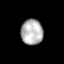
Tissue: lung
Cell type: Fibroblasts
Senescence score: 0.6342
Nuclear area (px): 549
Mean DAPI intensity: 179.521